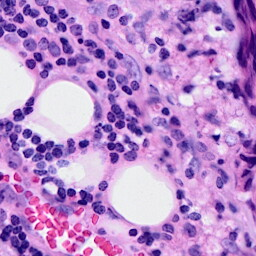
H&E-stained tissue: Breast